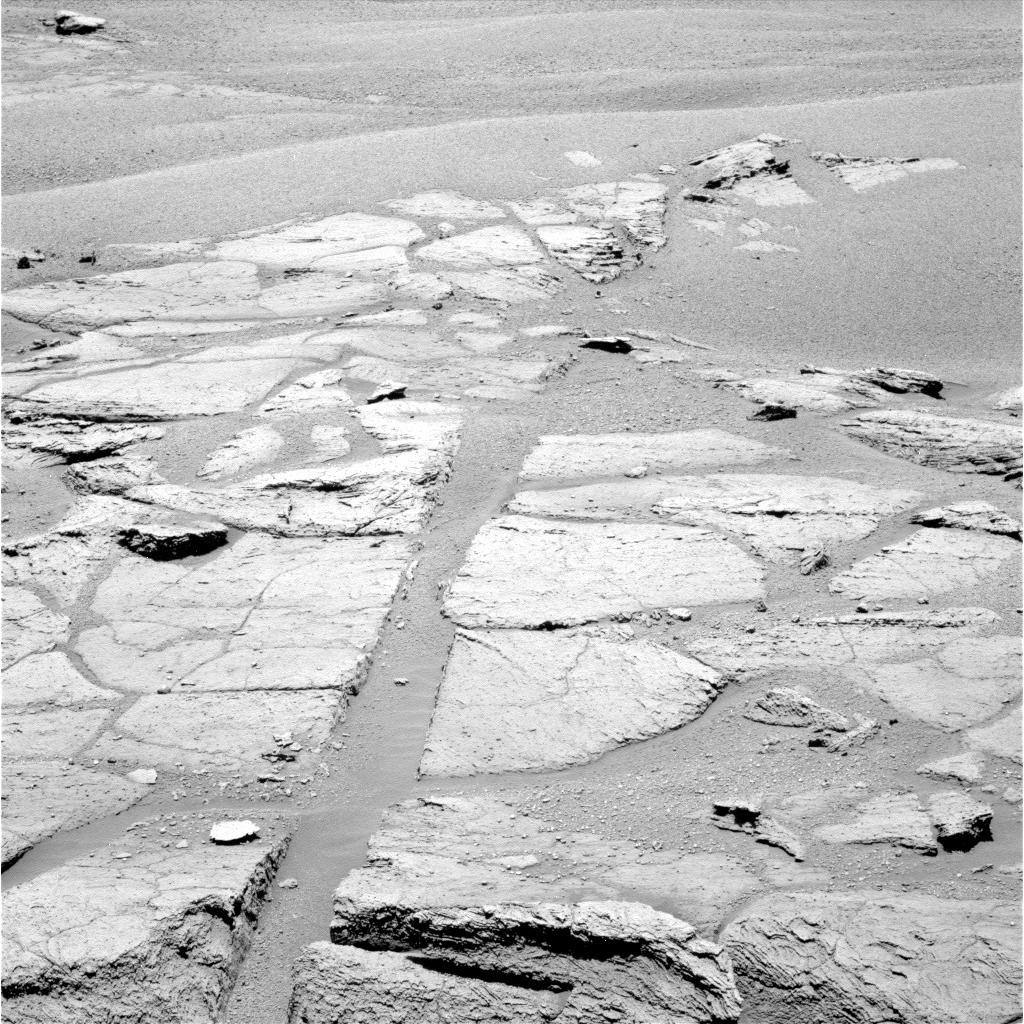
Terrain classes present: Bedrock, Gravel / Sand / Soil, Rock, Shadow